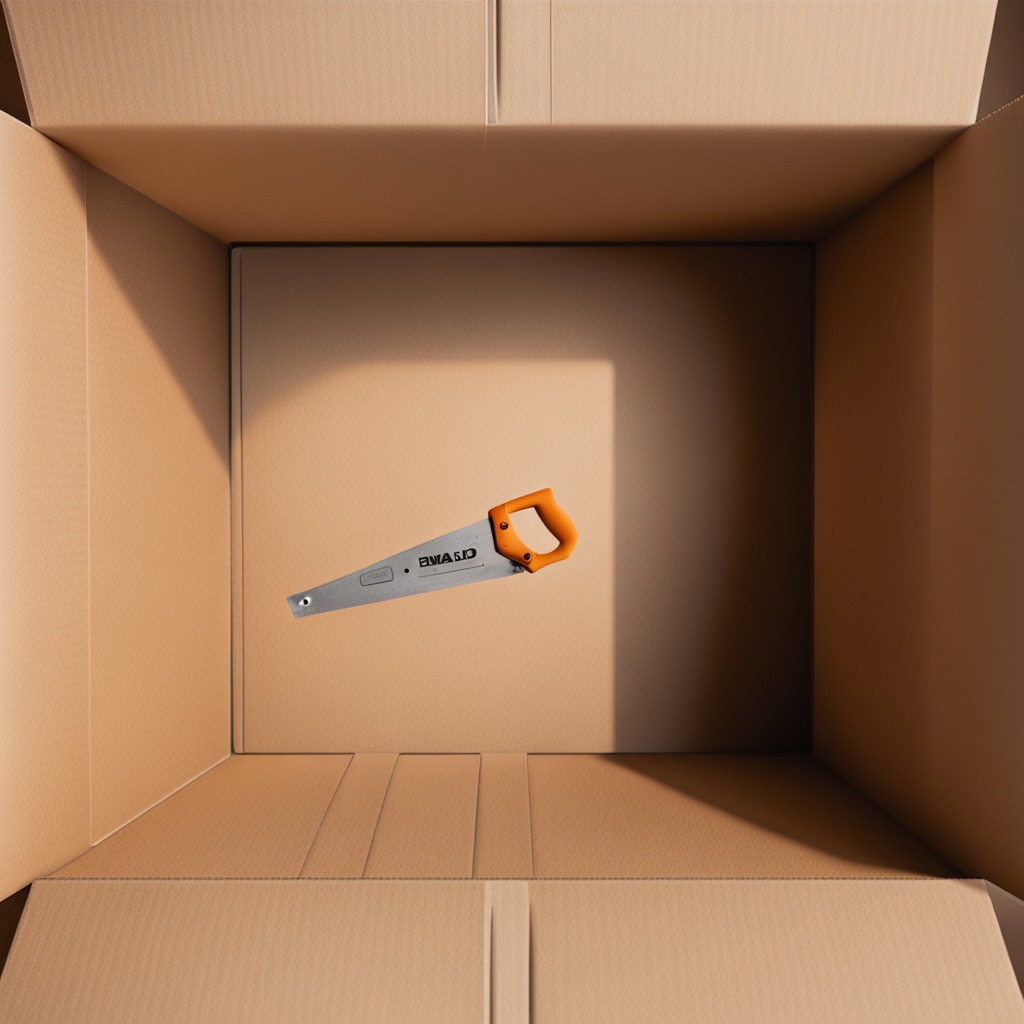
A metal saw is lying on a clean dry cardboard box surface in an outdoor workshop during daytime bright natural light soft shadows slightly creased but